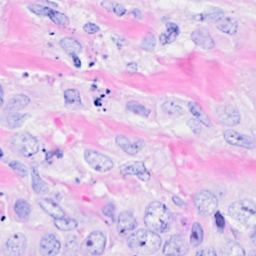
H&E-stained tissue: Breast